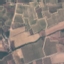
Land use / land cover class: PermanentCrop